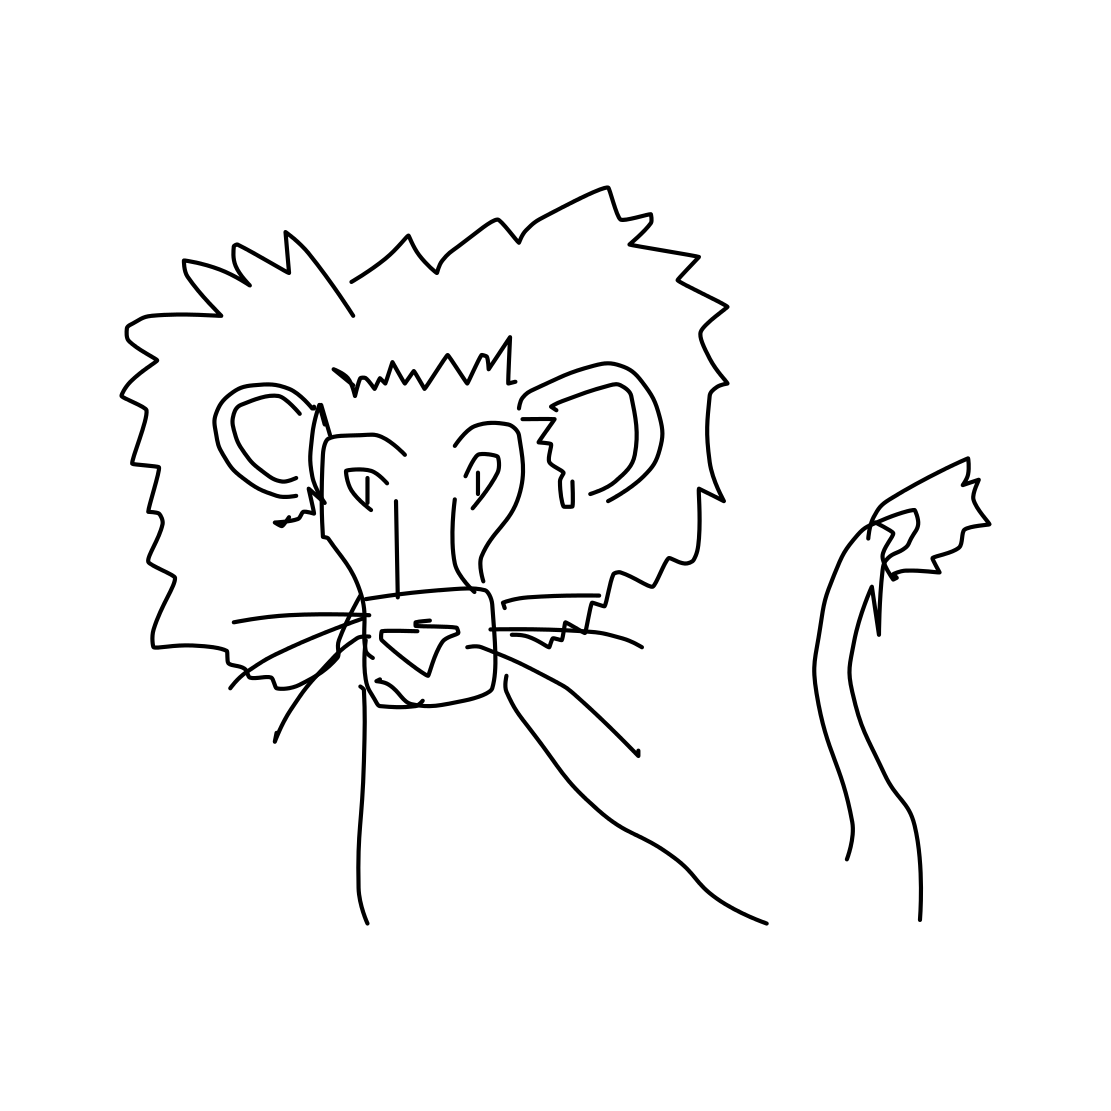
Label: lion